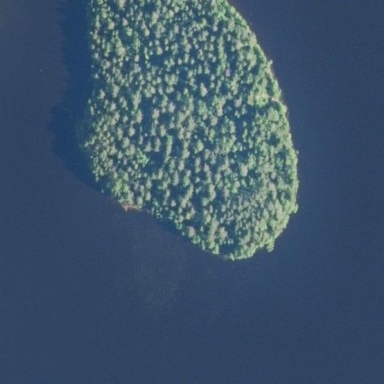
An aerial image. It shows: Islet.